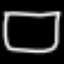
Label: square